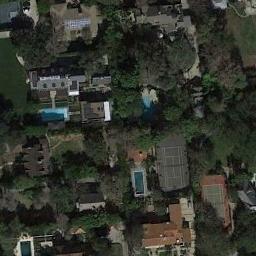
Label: tennis_court